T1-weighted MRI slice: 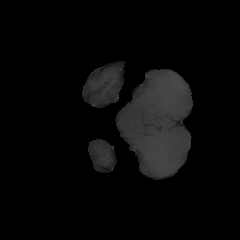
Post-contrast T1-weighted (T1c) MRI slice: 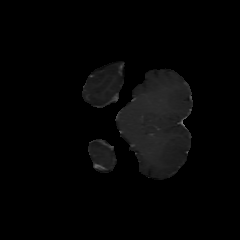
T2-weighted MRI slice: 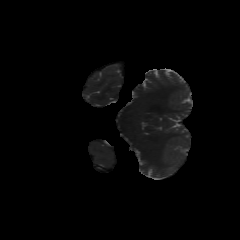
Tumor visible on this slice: no